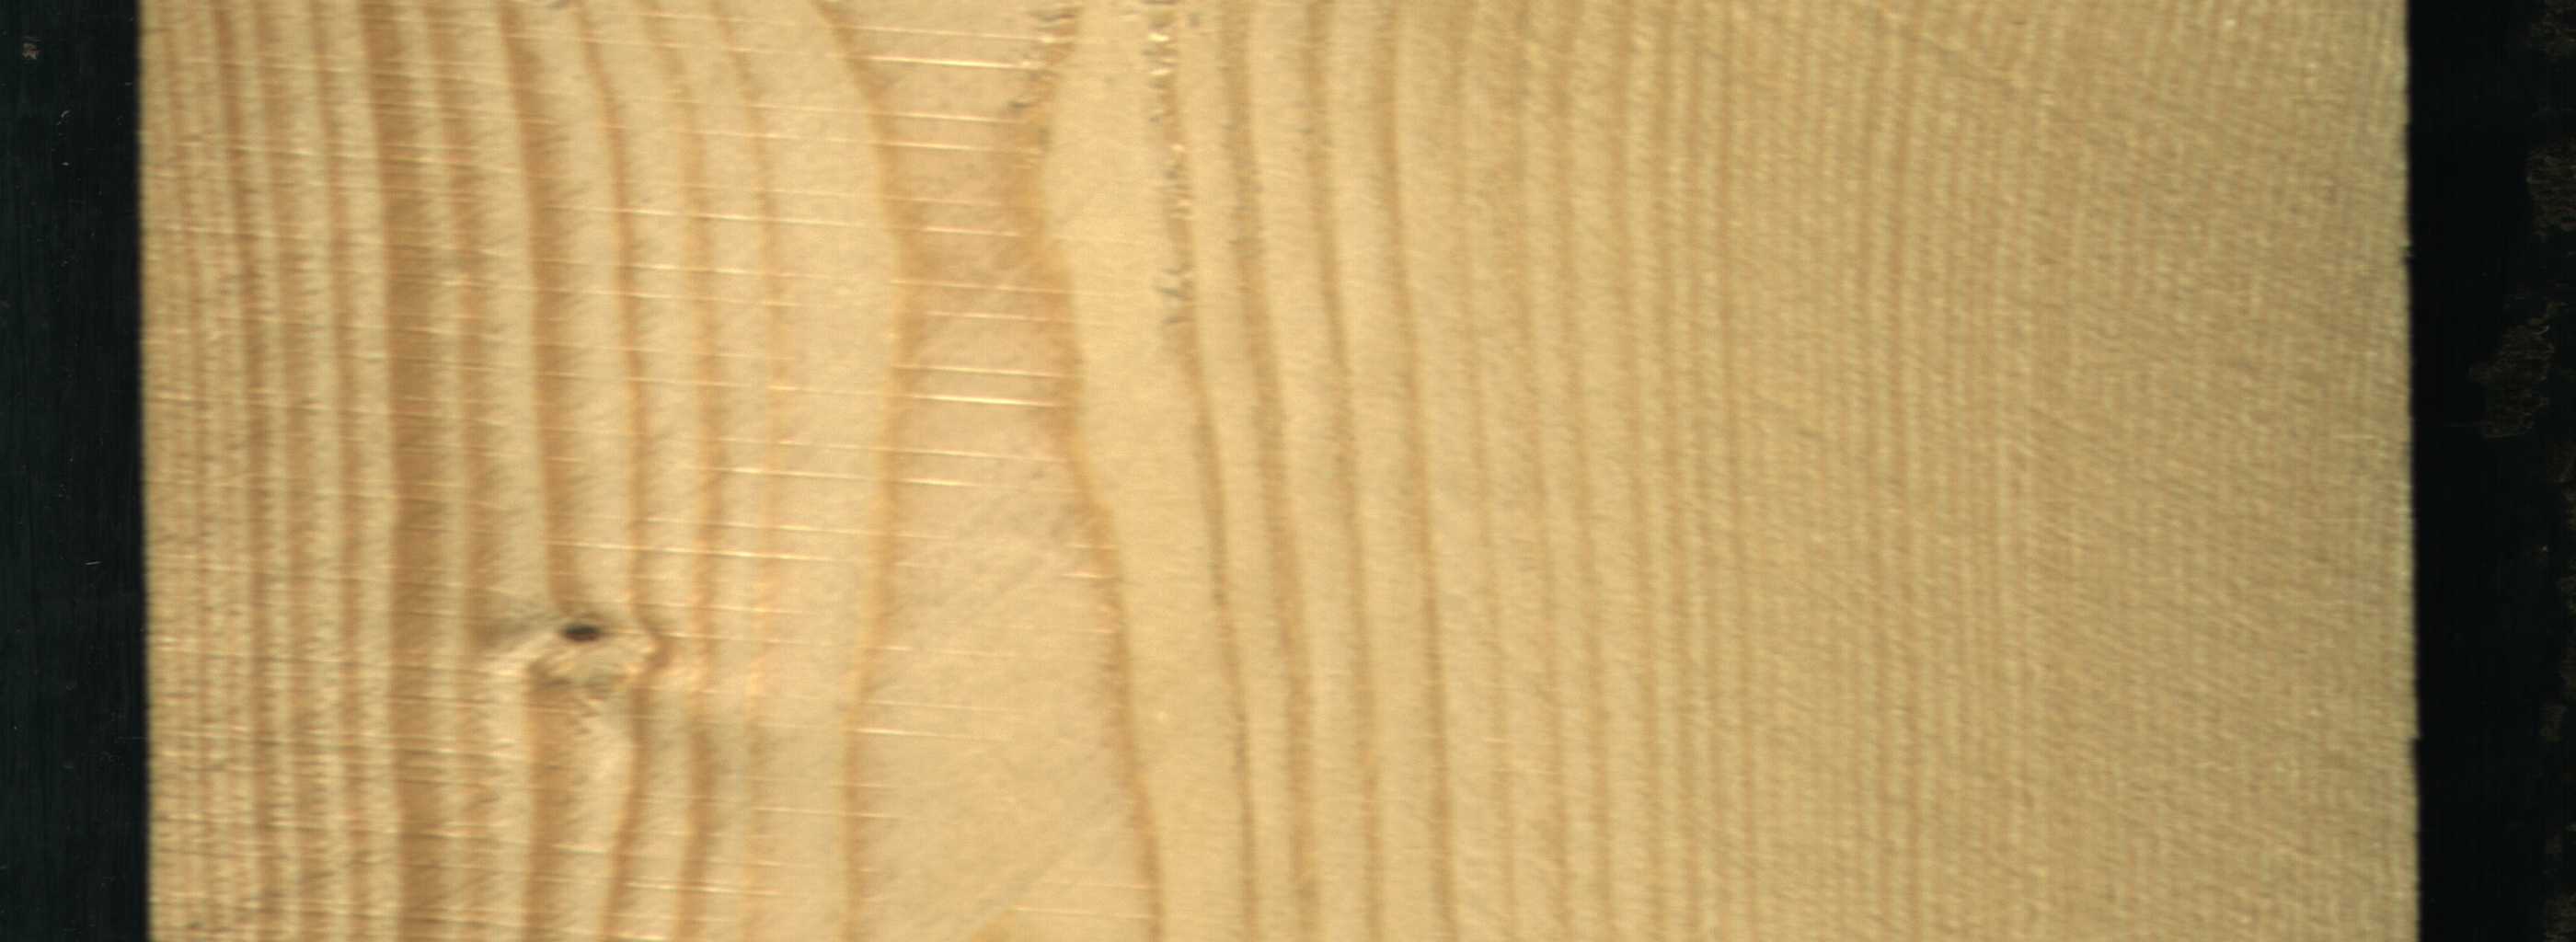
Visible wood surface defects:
Live_Knot